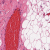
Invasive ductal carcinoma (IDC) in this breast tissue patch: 0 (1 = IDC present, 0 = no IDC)